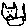
Label: cat